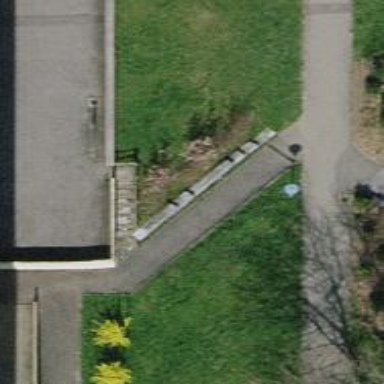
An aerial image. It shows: Steps made of paving stones.